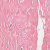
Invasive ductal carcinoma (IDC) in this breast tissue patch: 0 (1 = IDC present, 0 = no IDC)